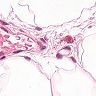
Metastatic tissue present: no